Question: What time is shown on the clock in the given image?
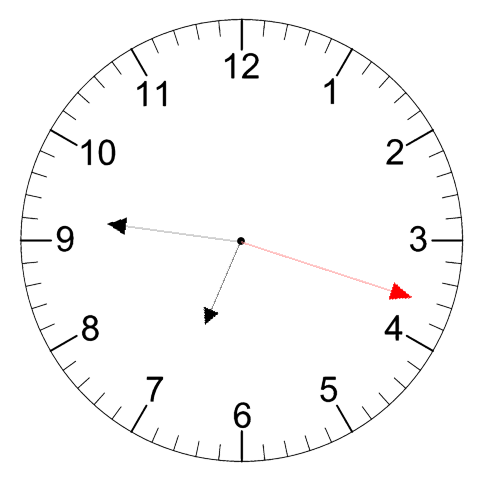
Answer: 06:46:18